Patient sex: M
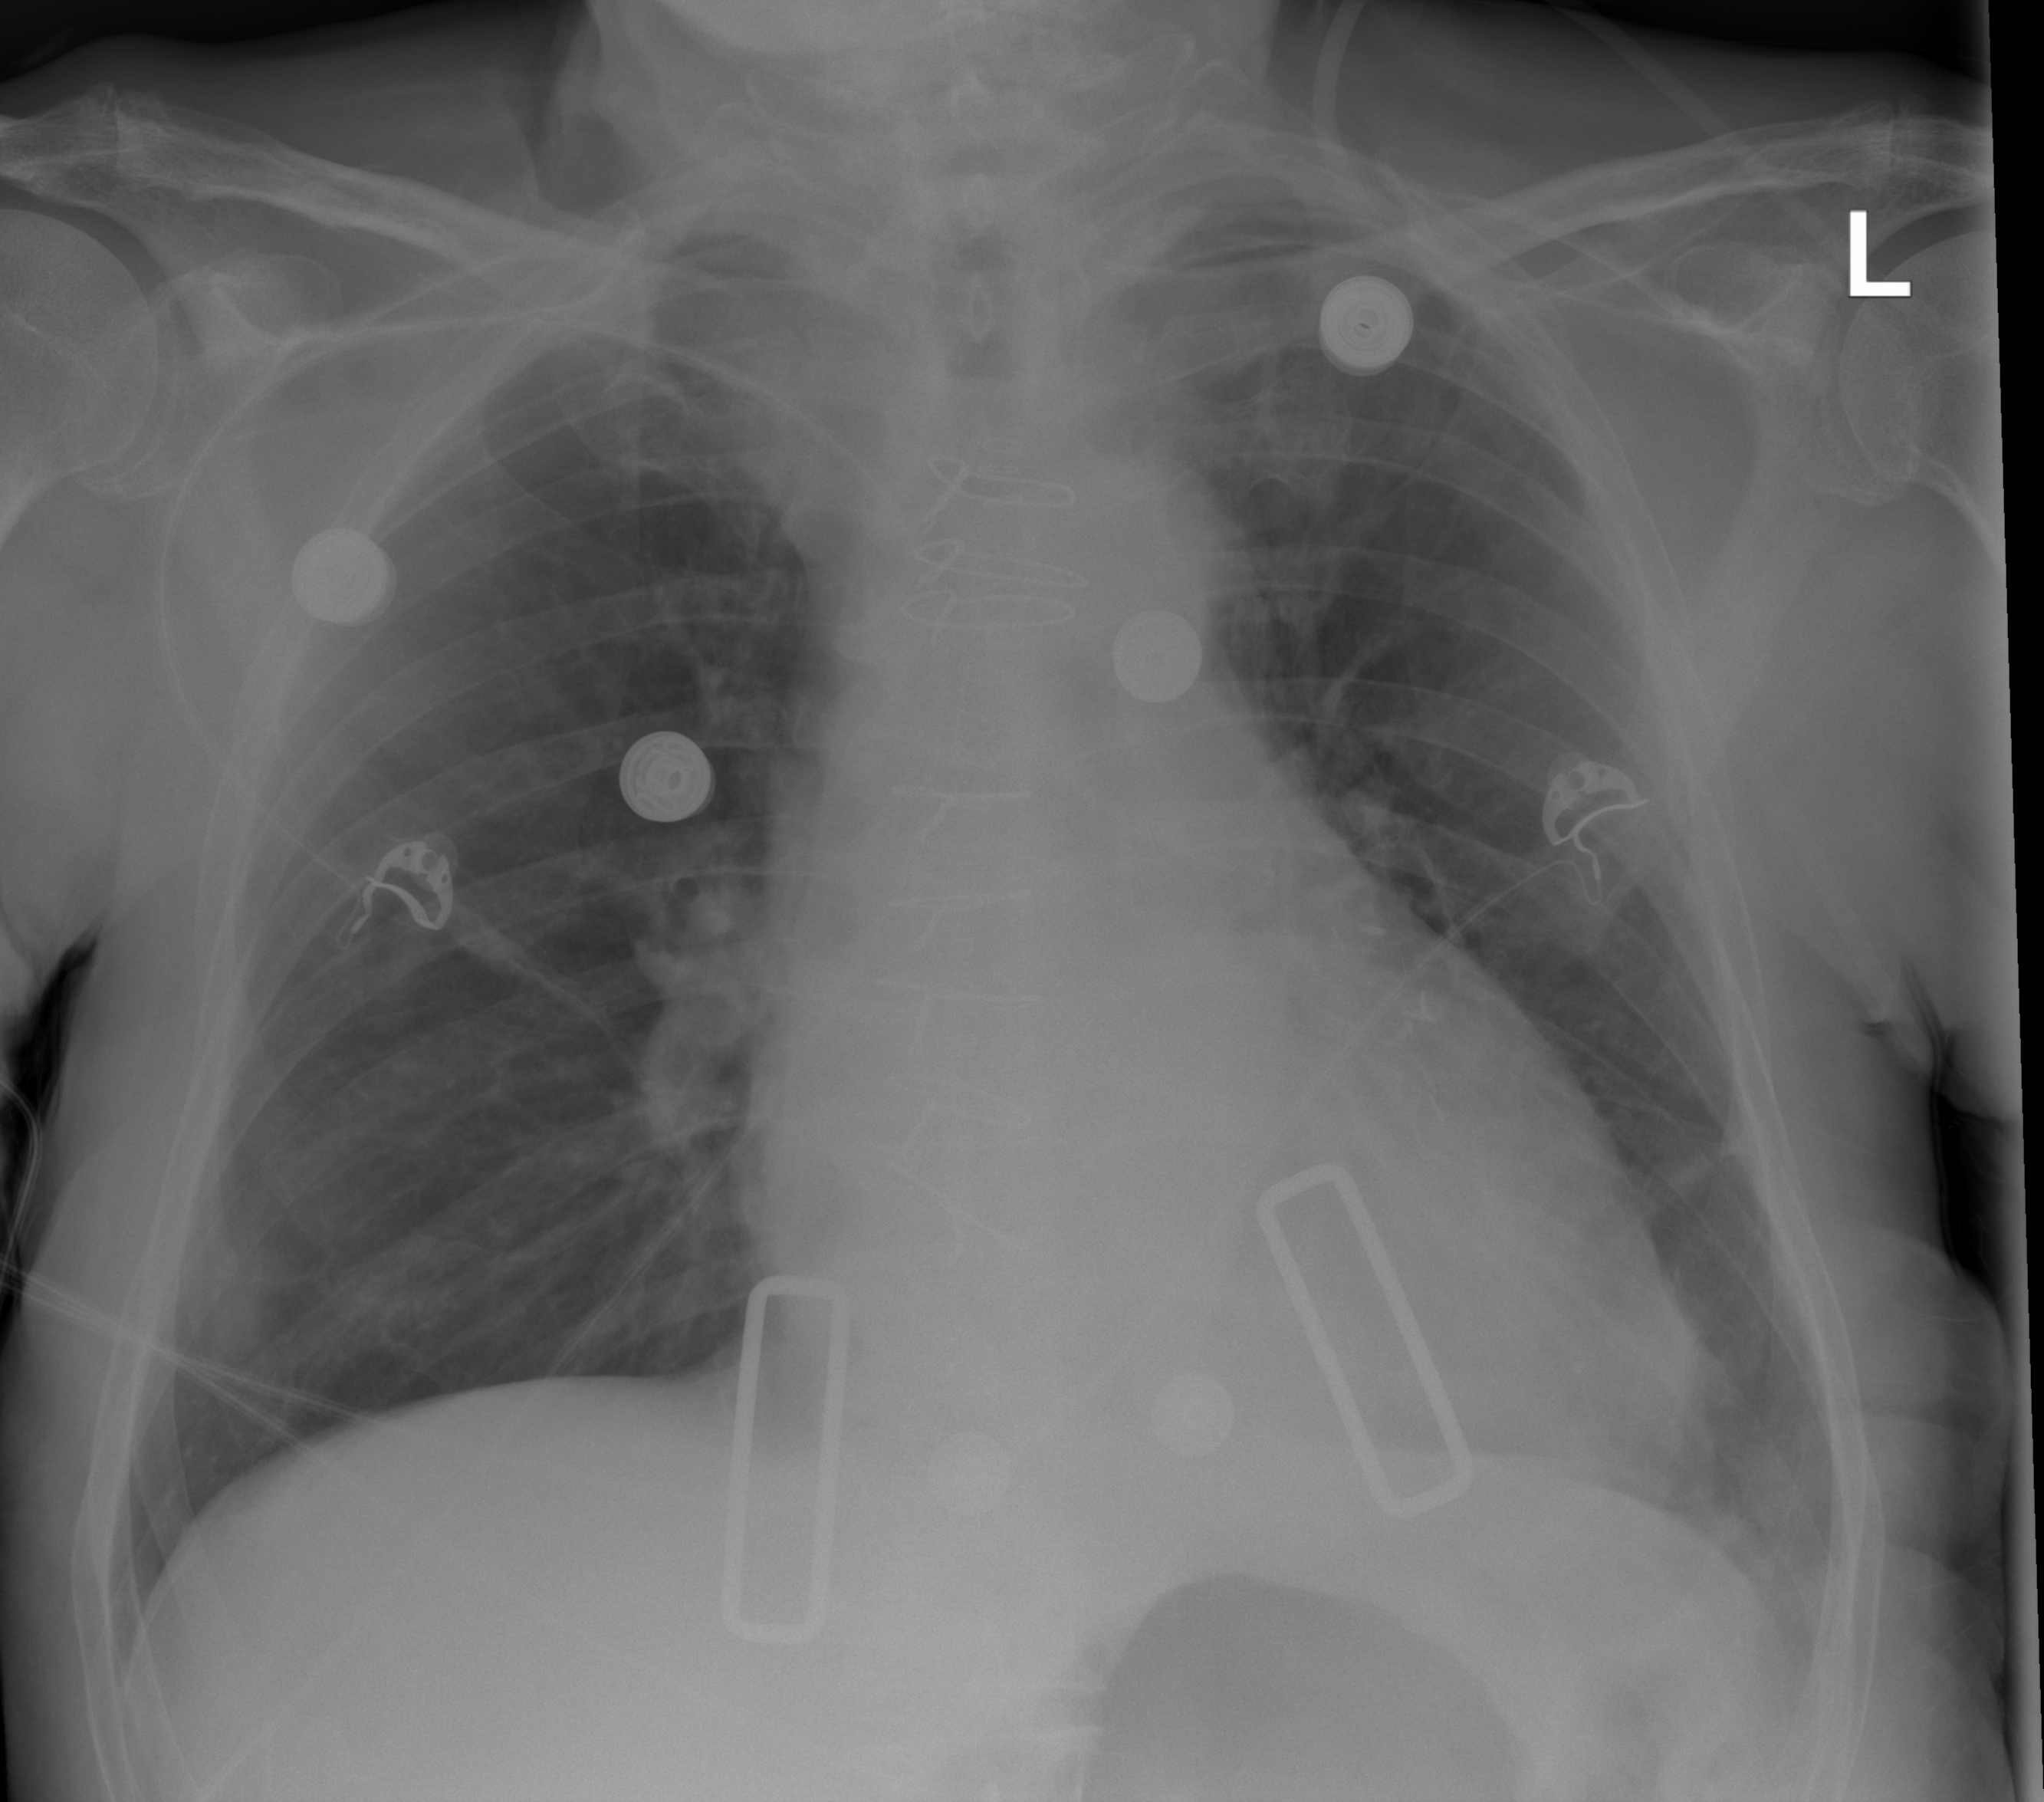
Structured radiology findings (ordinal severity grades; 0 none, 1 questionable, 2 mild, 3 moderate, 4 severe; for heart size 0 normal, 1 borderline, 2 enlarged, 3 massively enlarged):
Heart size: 1
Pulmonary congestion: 0
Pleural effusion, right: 0
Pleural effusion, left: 0
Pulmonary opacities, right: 0
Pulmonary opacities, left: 0
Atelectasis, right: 1
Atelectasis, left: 2